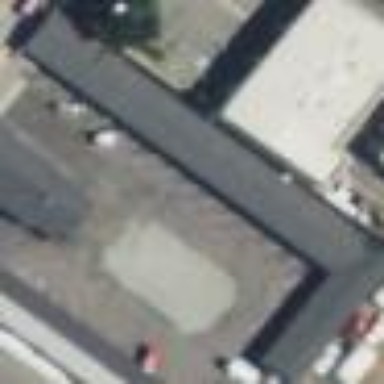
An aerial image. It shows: Building that is motel.